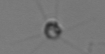
Label: Calciopappus